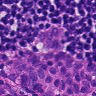
Metastatic tissue present: yes